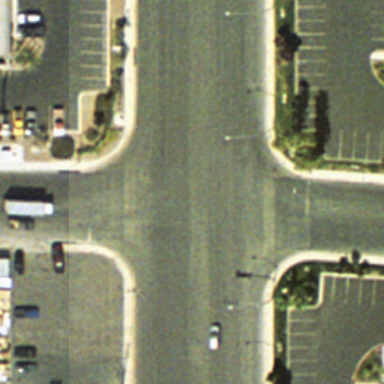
An intersection with a few cars on the road .